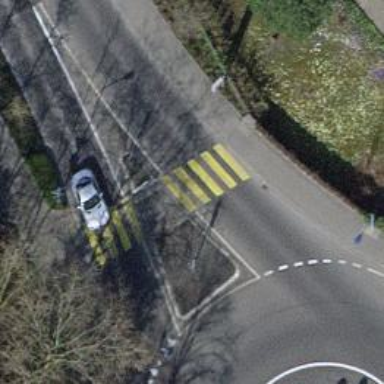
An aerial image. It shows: Kerb serving as barrier.